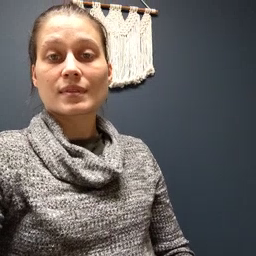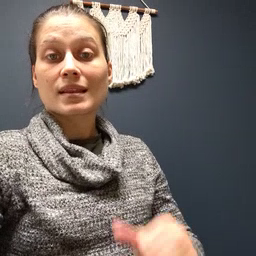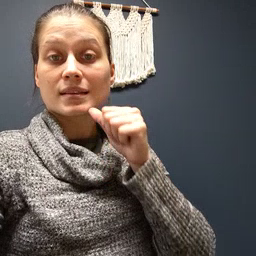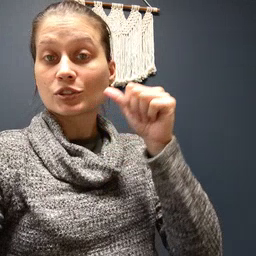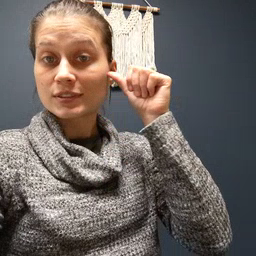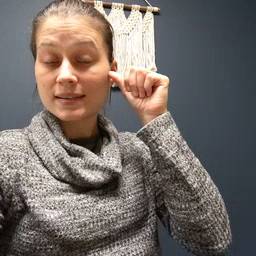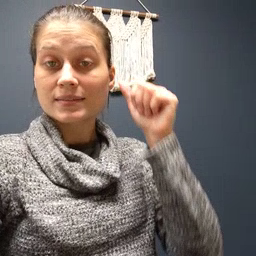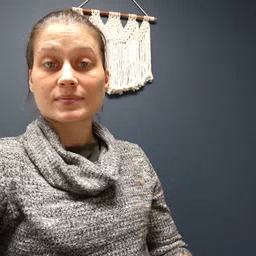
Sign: yesterday